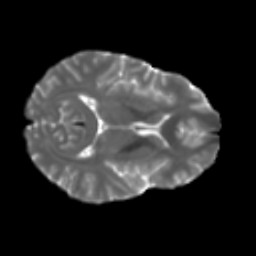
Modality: T2w
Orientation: axial
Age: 31
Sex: male
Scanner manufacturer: ge
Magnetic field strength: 3 T
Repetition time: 7.8 s
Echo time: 0.061 s